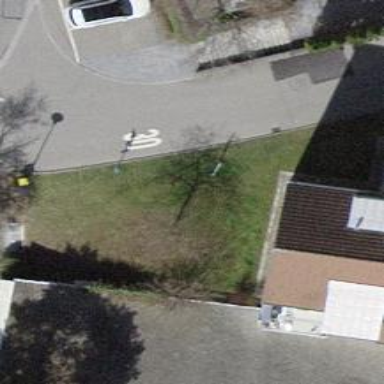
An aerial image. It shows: Post box is visible.